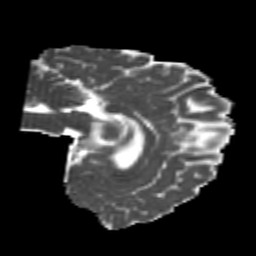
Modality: MD
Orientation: sagittal
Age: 22
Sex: male
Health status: healthy
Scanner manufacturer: philips
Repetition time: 7.386 s
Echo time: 0.08599 s